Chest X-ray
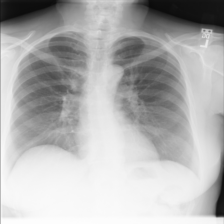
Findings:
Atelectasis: negative
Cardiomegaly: negative
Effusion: negative
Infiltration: negative
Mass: negative
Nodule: negative
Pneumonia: negative
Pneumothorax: negative
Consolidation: negative
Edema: negative
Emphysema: negative
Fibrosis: negative
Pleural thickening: negative
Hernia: negative